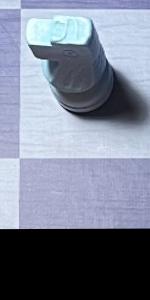
Label: Empty